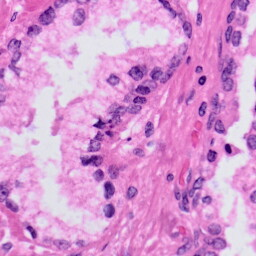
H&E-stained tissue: Prostate